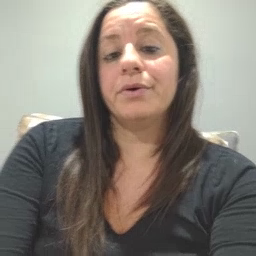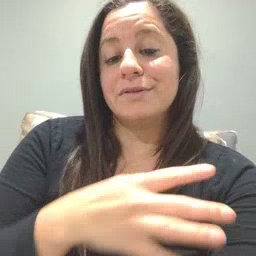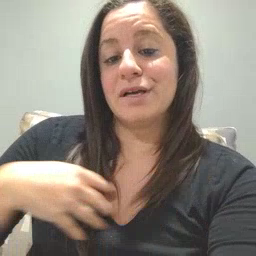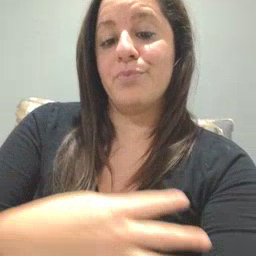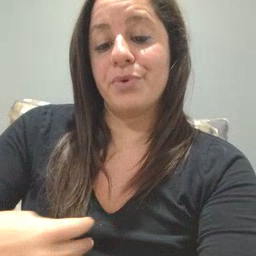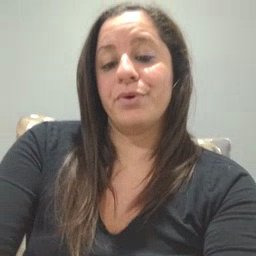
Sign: zebra